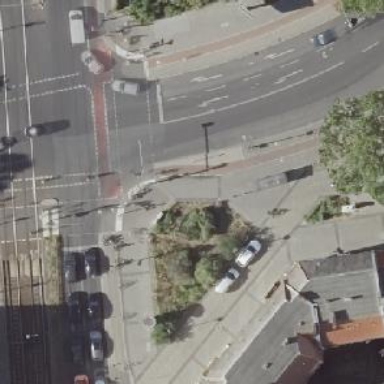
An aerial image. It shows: Crossing with traffic signals.